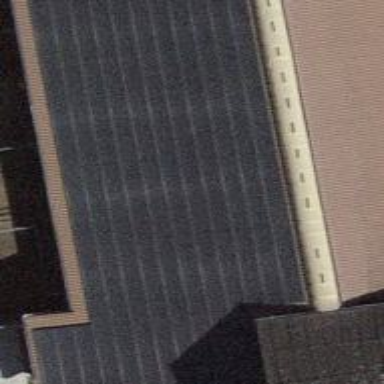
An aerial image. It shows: Solar power generator with photovoltaic panels.